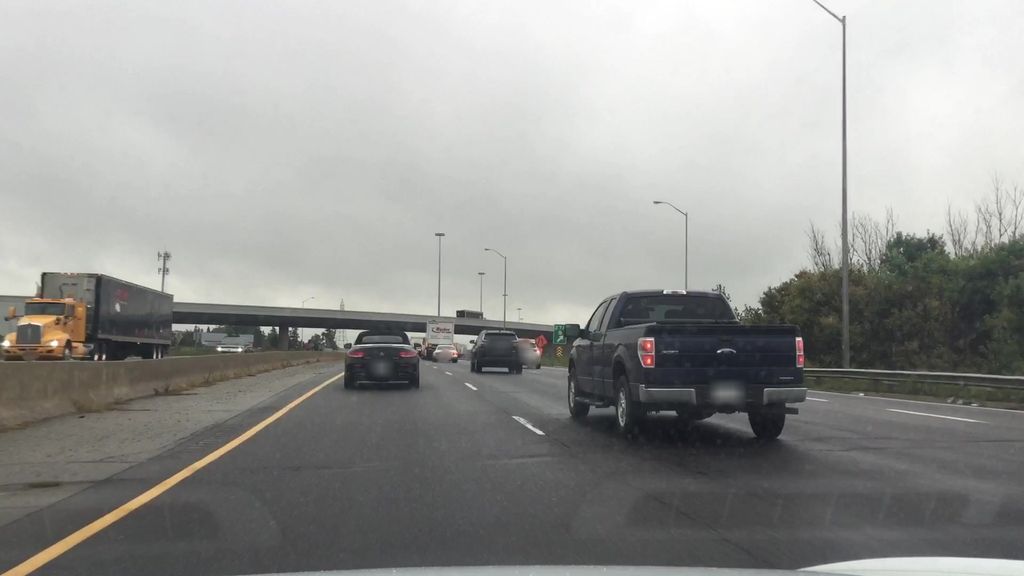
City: kitchener-waterloo